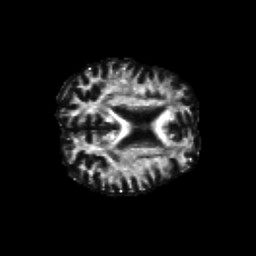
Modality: FA
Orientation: axial
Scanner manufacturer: siemens
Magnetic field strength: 3 T
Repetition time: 6.8 s
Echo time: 0.093 s